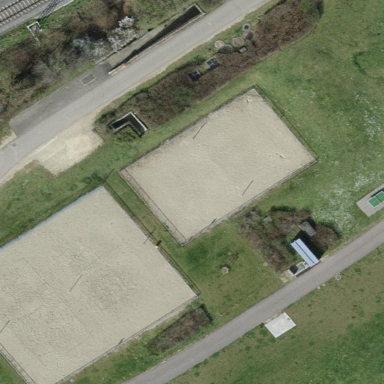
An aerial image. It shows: Sandy pitch designated for beach volleyball.